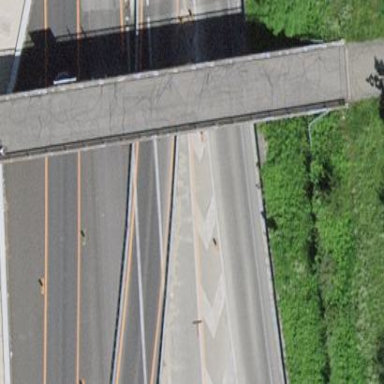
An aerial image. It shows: Man-made bridge.